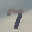
Label: 7